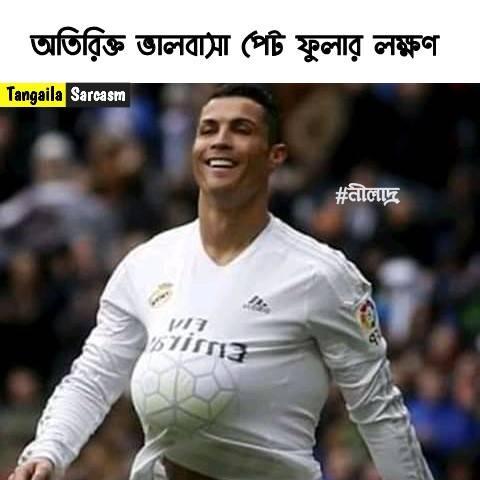
Caption: অতিরিক্ত ভালবাসা পেট ফুলার লক্ষণ
Label: non-hate